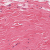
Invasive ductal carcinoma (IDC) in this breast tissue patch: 0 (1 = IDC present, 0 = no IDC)